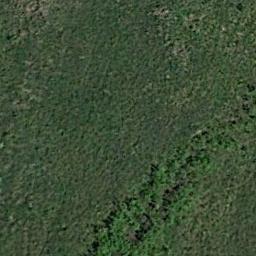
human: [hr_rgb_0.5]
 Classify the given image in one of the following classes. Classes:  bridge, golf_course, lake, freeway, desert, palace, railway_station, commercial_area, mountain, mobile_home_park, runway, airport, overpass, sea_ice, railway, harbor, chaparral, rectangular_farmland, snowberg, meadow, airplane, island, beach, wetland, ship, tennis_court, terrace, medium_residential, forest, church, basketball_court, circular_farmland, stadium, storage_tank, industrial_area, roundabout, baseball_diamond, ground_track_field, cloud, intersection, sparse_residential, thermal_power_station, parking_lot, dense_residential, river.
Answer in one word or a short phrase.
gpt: meadow